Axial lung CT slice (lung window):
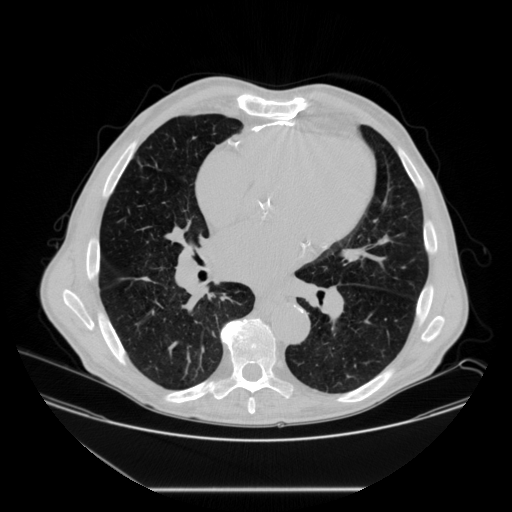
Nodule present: no